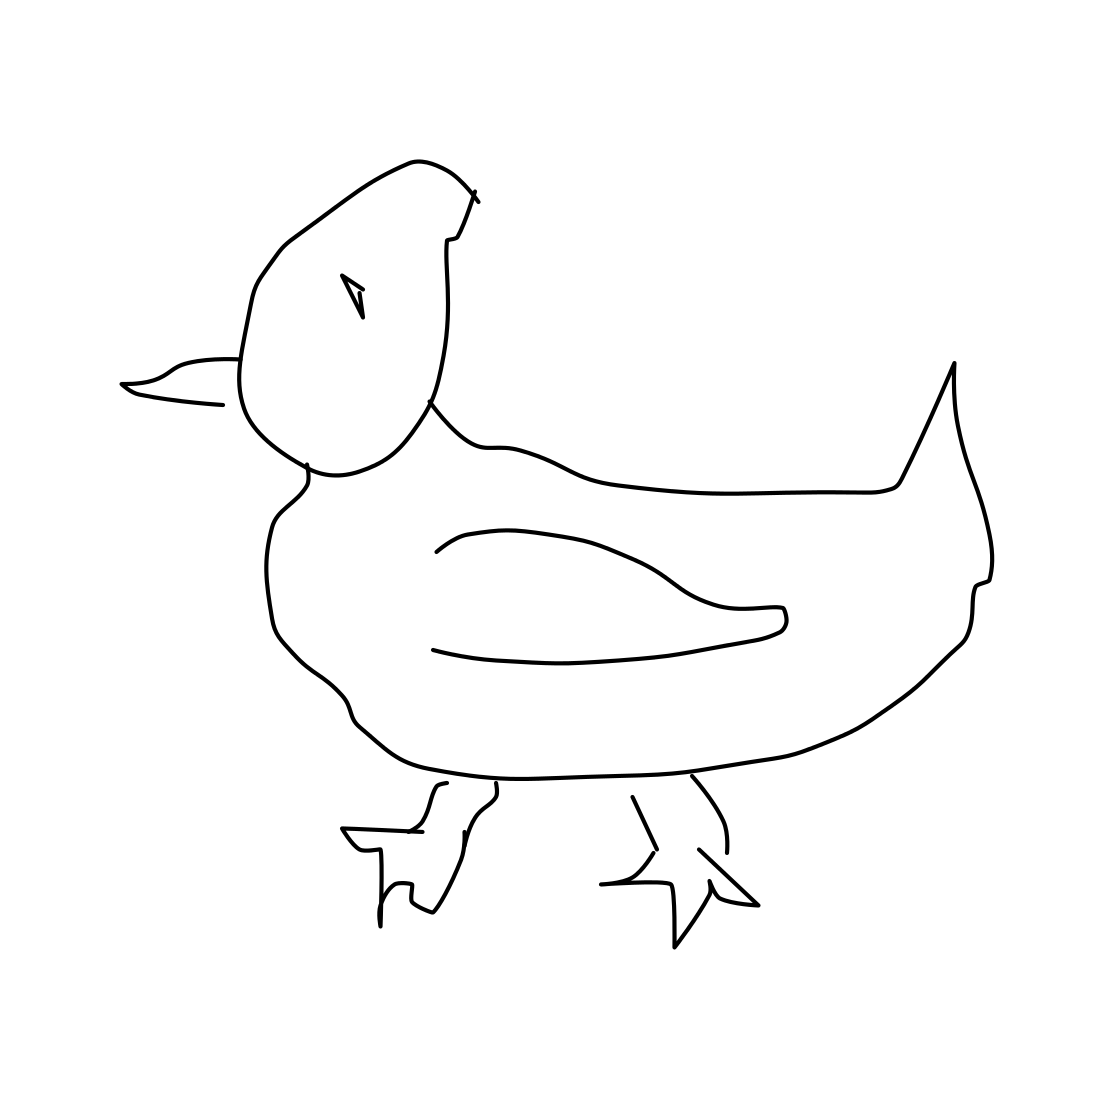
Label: duck